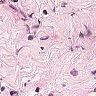
Metastatic tissue present: no